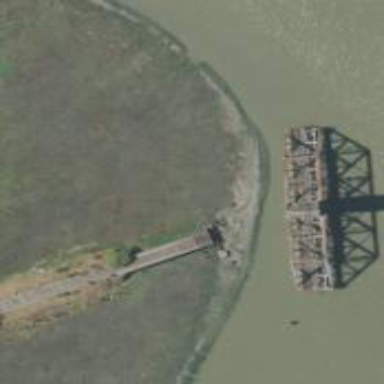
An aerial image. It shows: Disused railway bridge.